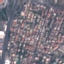
Label: Residential